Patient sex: M
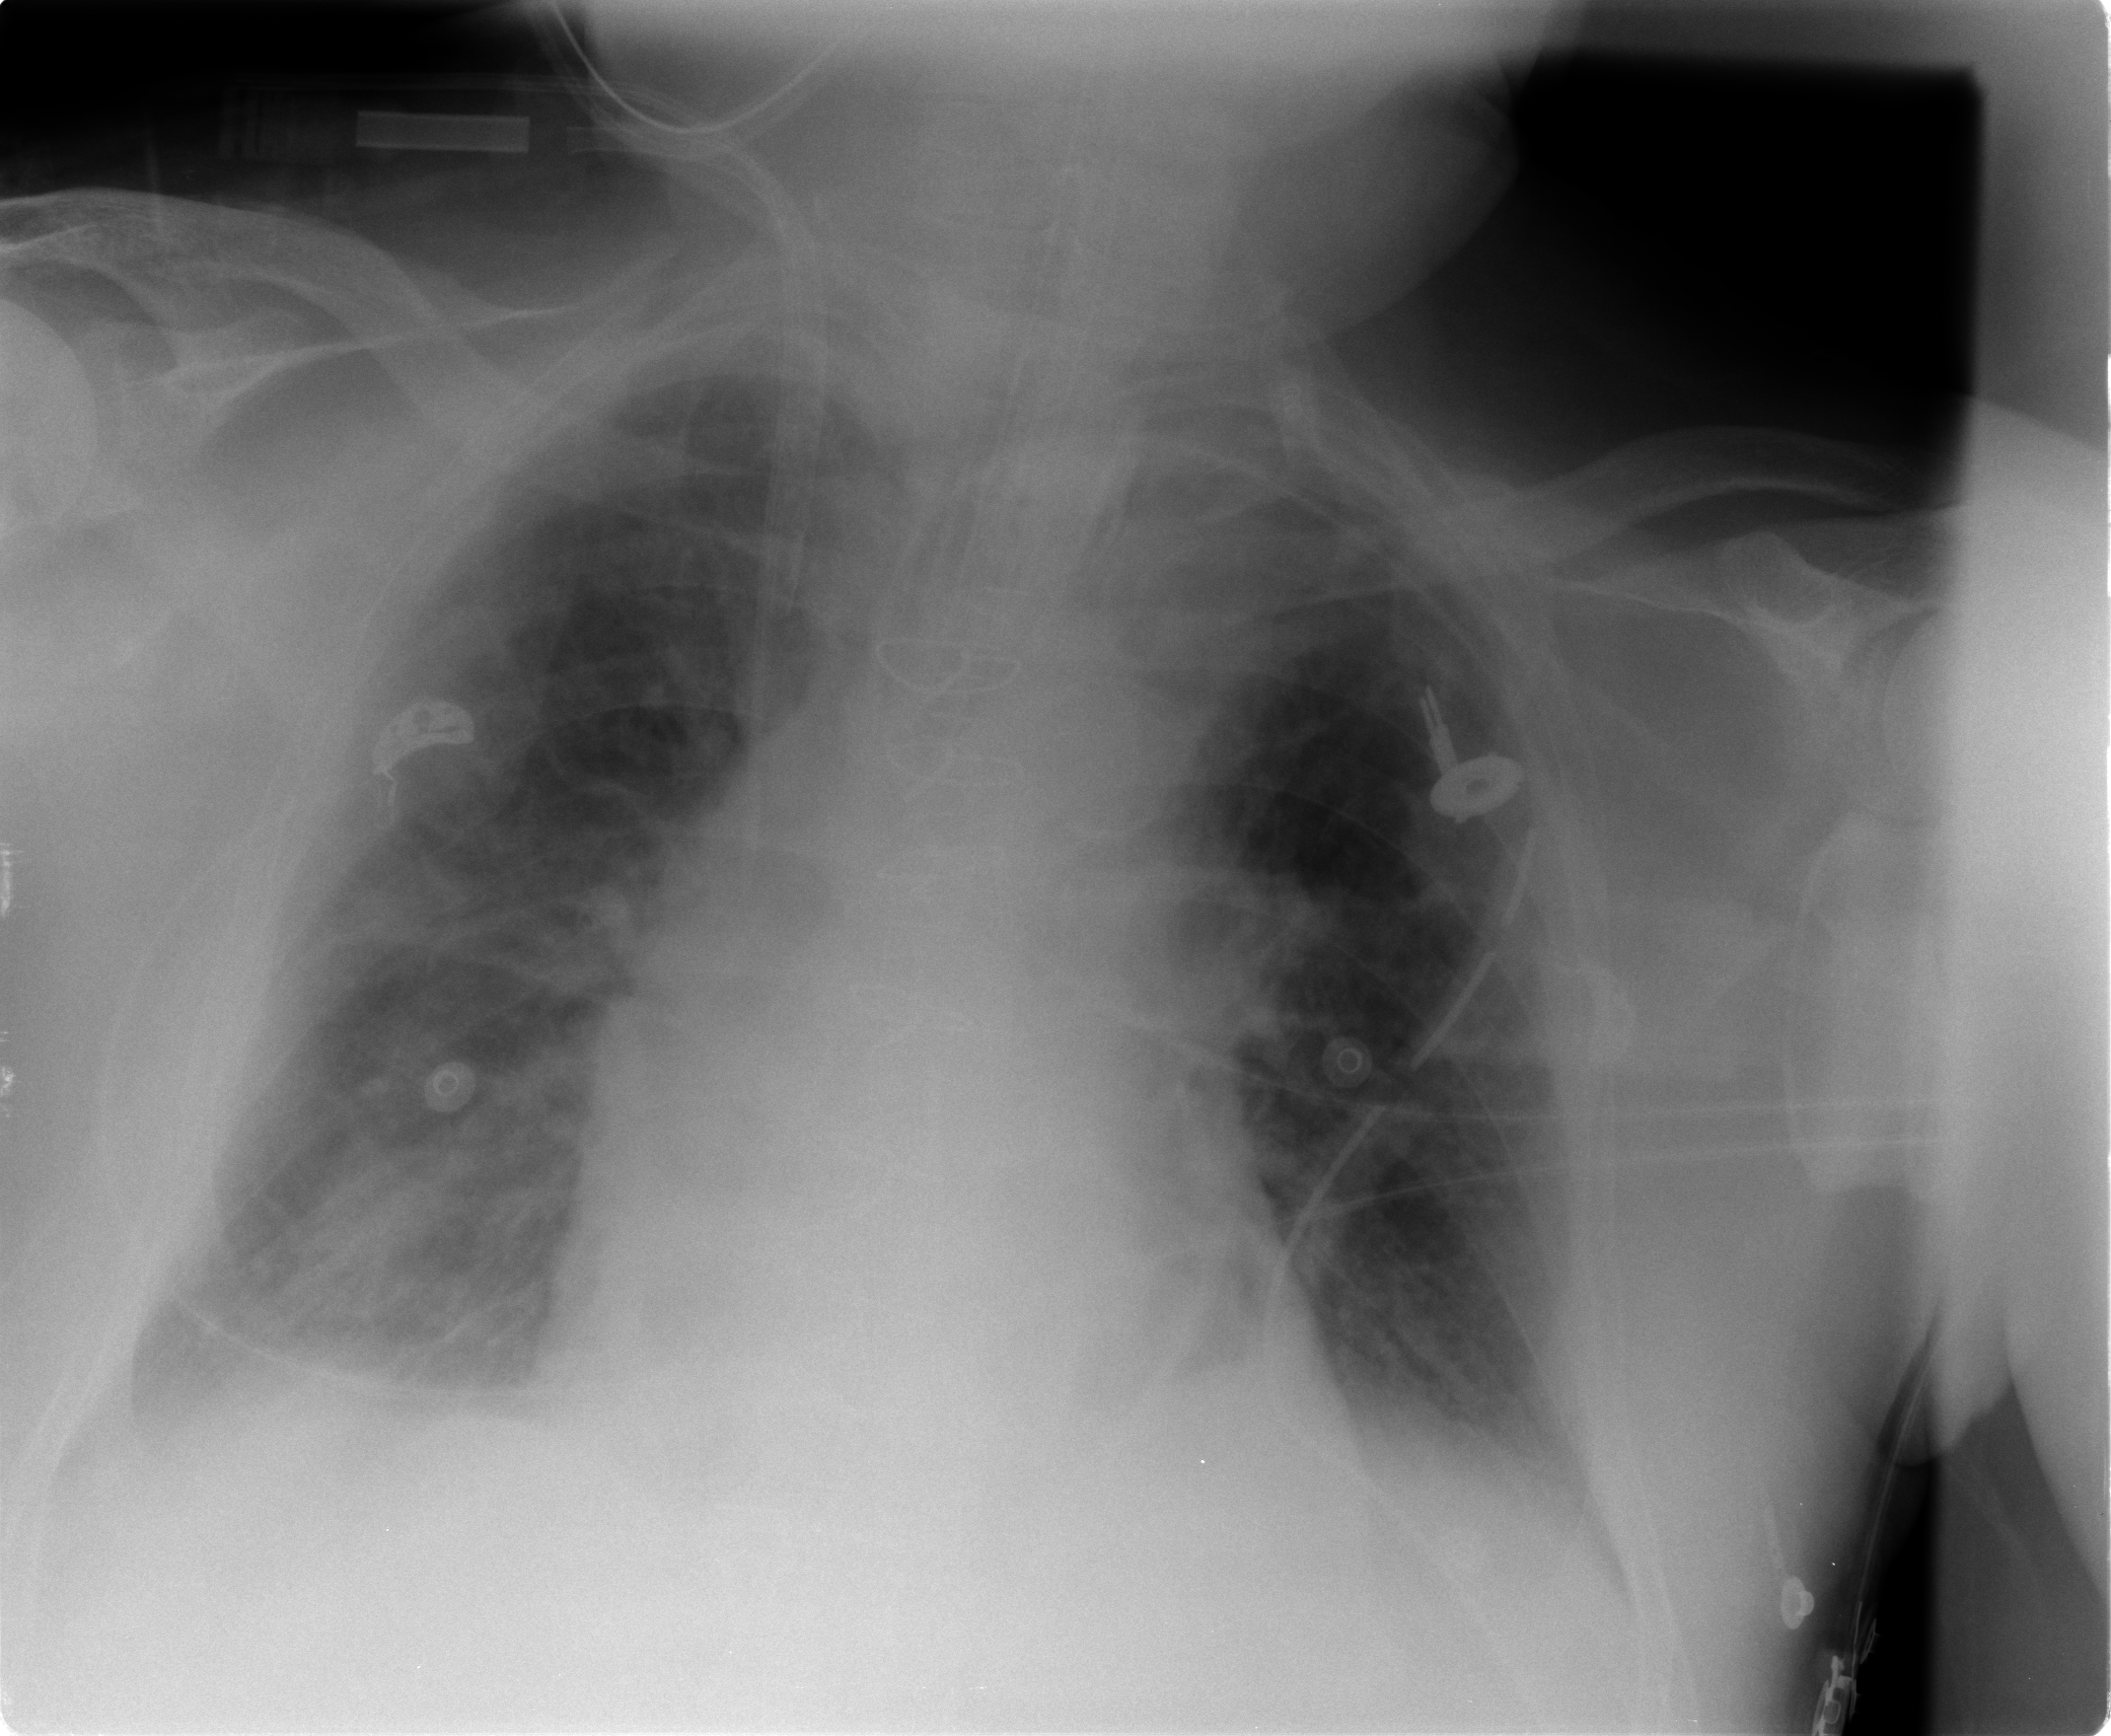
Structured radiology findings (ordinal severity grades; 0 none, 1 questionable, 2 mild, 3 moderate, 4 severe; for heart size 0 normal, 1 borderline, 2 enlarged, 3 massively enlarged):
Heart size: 2
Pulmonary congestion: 2
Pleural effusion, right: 2
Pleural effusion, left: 2
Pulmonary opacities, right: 2
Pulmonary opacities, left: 0
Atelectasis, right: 2
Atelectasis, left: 0